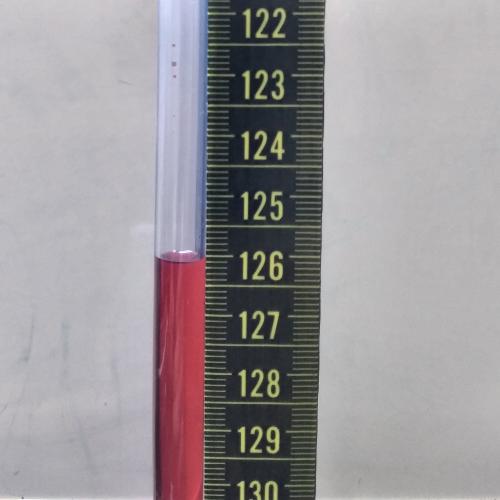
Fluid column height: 126.1 cm